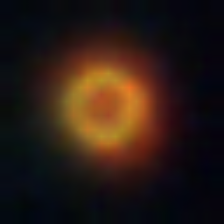
Taxon: NanoPlankton
Group: Other